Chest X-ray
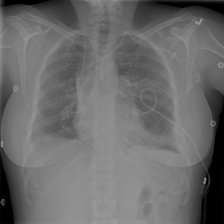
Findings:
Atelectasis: positive
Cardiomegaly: negative
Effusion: positive
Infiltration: positive
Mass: negative
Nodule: negative
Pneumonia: negative
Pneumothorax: negative
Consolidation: negative
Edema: negative
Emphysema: negative
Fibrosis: negative
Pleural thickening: negative
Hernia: negative